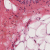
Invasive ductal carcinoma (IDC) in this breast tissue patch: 0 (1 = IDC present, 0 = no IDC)